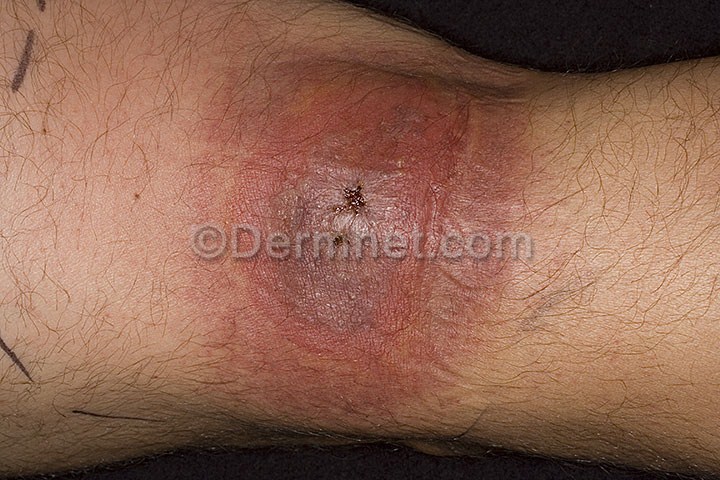
Disease: Scabies Lyme Disease and other Infestations and Bites